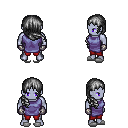
a pixel art fantasy rpg character, male body template, dark elf, purple skin, chain tabard jacket, red pants, gray right-swept hairstyle, metal gloves, white slippers, four views (front, back, left, right), 2x2 character sprite sheet, small pixel art, hard edges, no anti-aliasing